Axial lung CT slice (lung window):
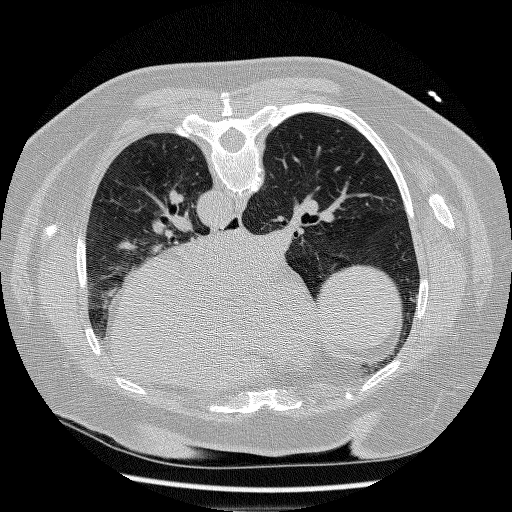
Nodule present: no